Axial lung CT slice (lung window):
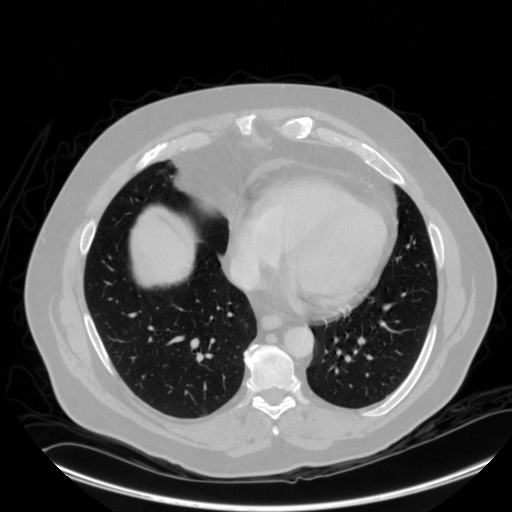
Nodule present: no